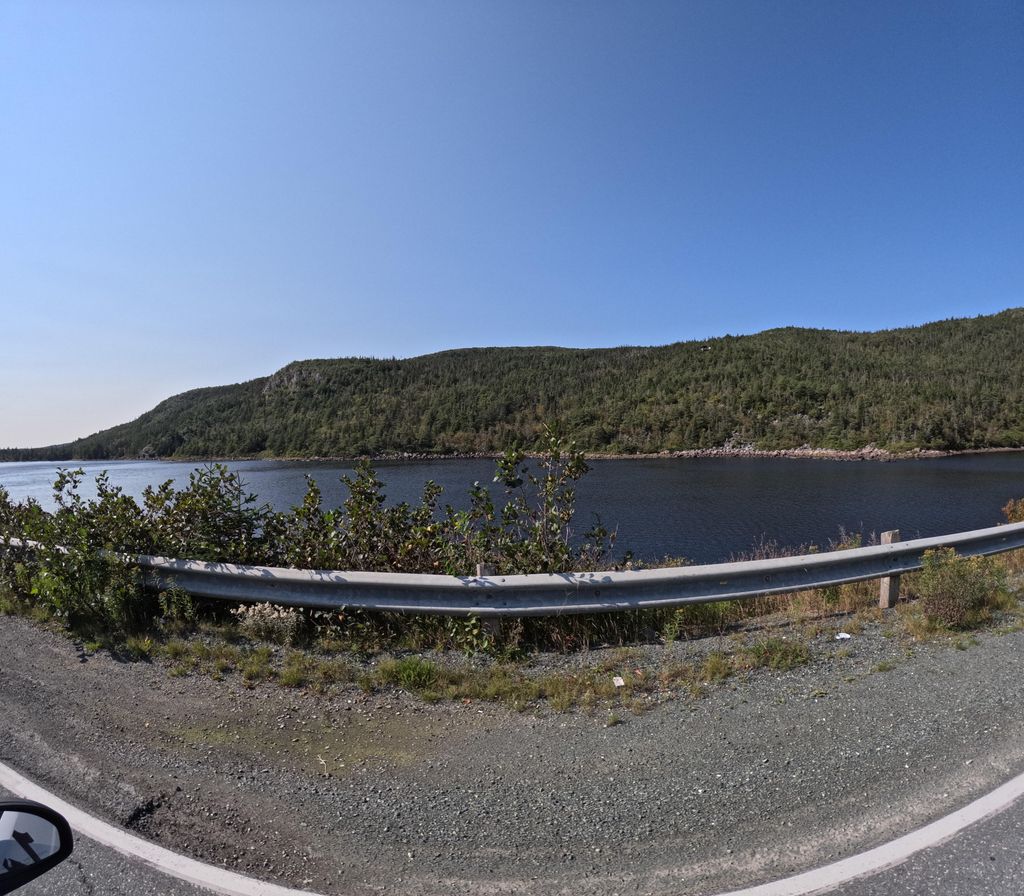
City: st_johns